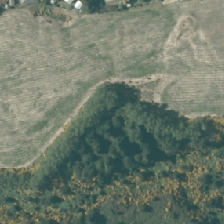
Land cover: deciduous_hardwood